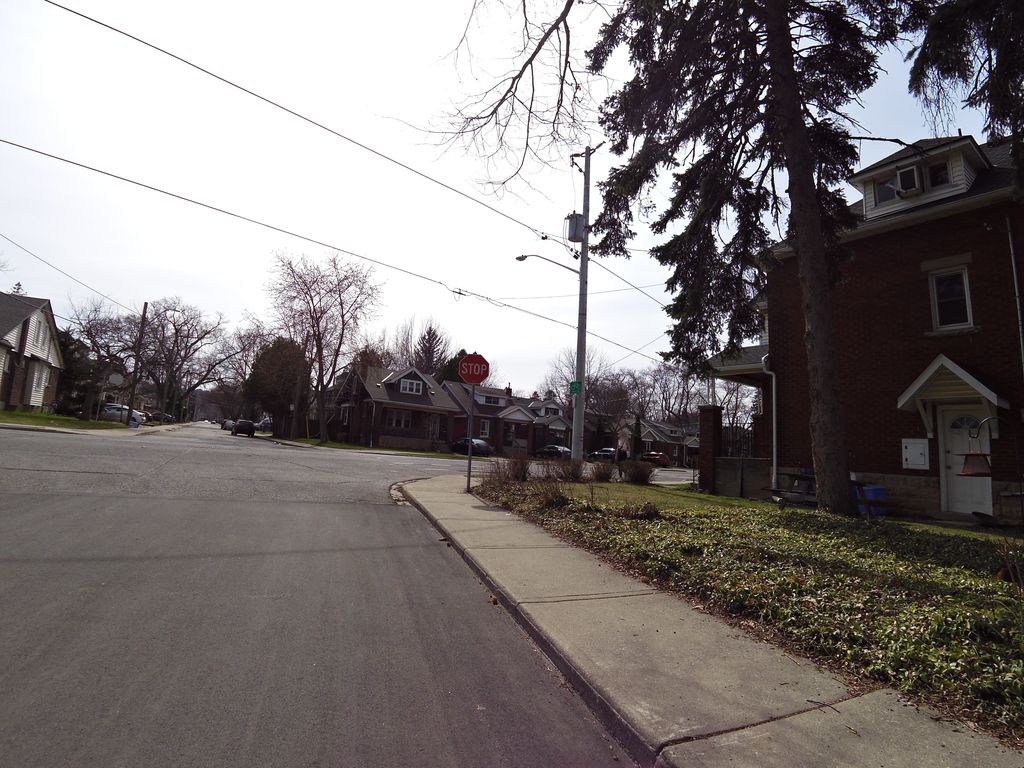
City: hamilton